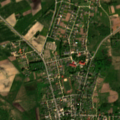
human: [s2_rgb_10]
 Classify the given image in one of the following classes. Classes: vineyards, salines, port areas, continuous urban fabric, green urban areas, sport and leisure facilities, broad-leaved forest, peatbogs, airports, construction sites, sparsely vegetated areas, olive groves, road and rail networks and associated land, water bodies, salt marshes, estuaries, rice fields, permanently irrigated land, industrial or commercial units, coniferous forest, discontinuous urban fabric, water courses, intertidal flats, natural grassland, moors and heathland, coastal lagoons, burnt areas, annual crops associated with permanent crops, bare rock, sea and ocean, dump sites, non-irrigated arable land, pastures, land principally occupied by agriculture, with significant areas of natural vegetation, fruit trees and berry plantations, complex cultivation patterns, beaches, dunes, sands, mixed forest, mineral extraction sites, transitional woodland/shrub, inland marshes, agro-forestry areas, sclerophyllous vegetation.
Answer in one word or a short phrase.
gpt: discontinuous urban fabric, non-irrigated arable land, pastures, complex cultivation patterns